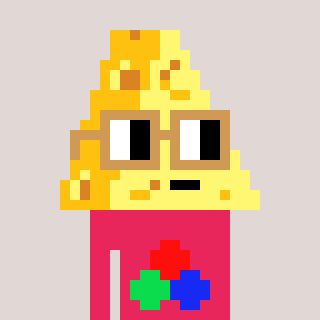
a pixel art character with square brown glasses, a cheese-shaped head and a redpinkish-colored body on a warm background